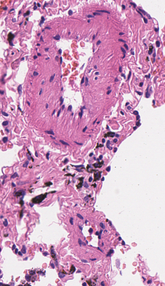
Tumor epithelial tissue: no
Tumor-associated stroma tissue: no
Normal tissue: yes